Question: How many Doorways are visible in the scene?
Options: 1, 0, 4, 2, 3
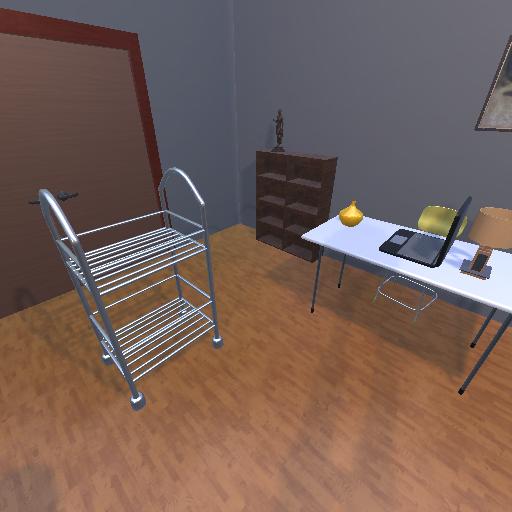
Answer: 1